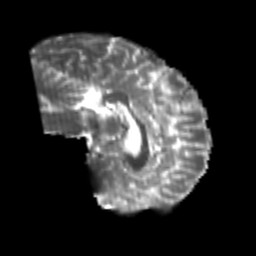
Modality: T2w
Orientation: sagittal
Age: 23
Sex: female
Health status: healthy
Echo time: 0.074 s